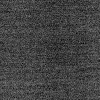
Atmospheric dust classification: dusty